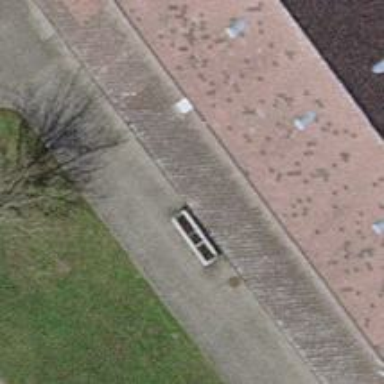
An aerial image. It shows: Flat gray roof.